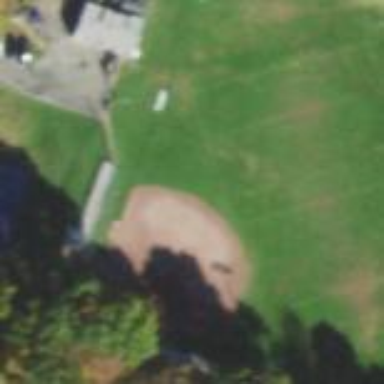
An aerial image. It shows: Baseball pitch for leisure land.